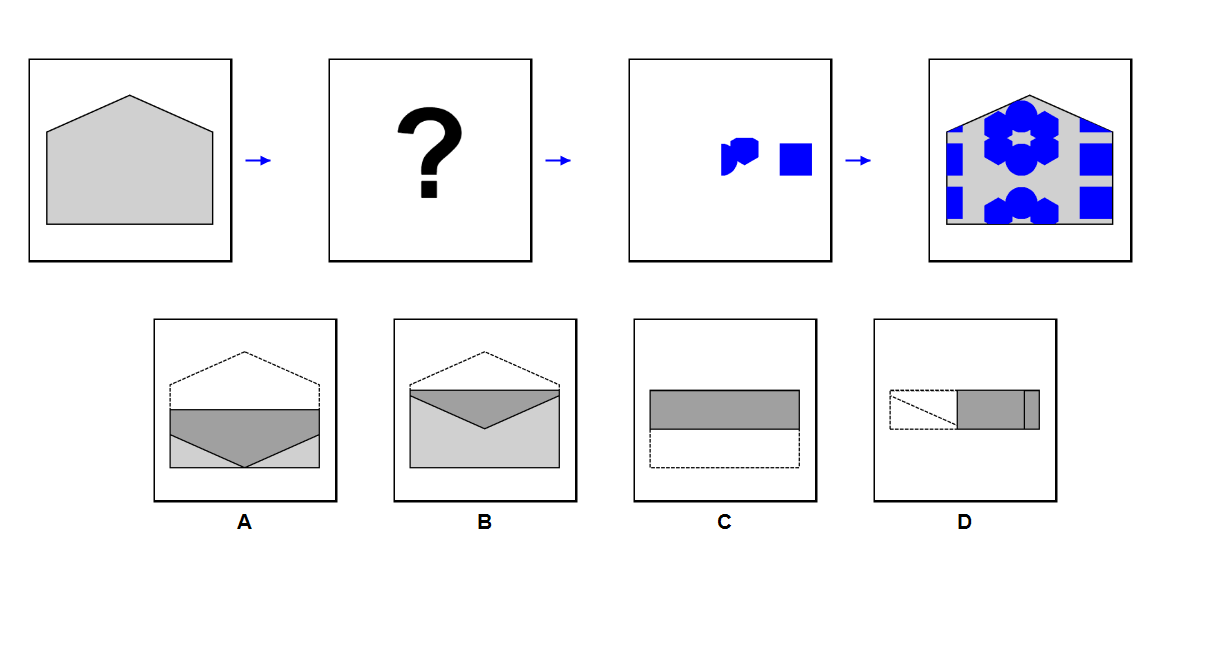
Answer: A